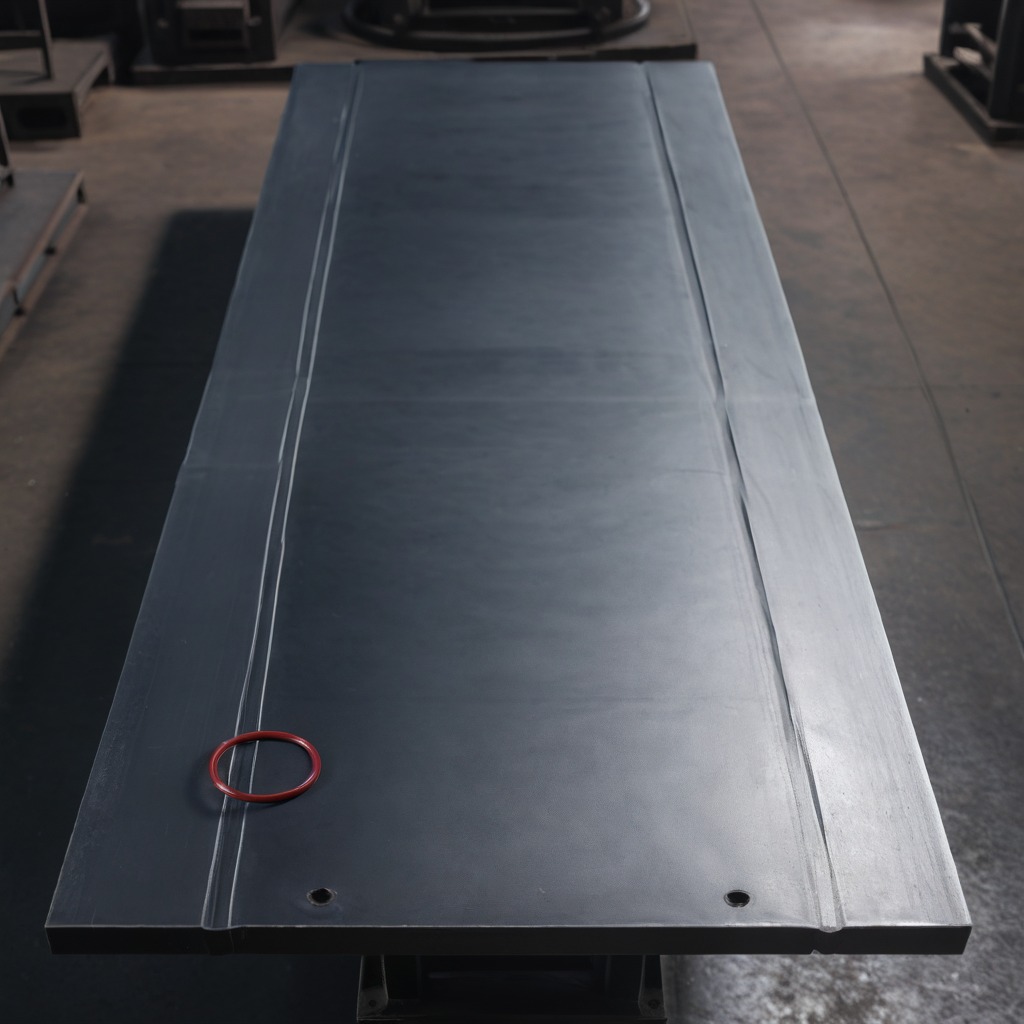
A rubber O-ring lies on a cold steel table in a mining workshop gritty textures.